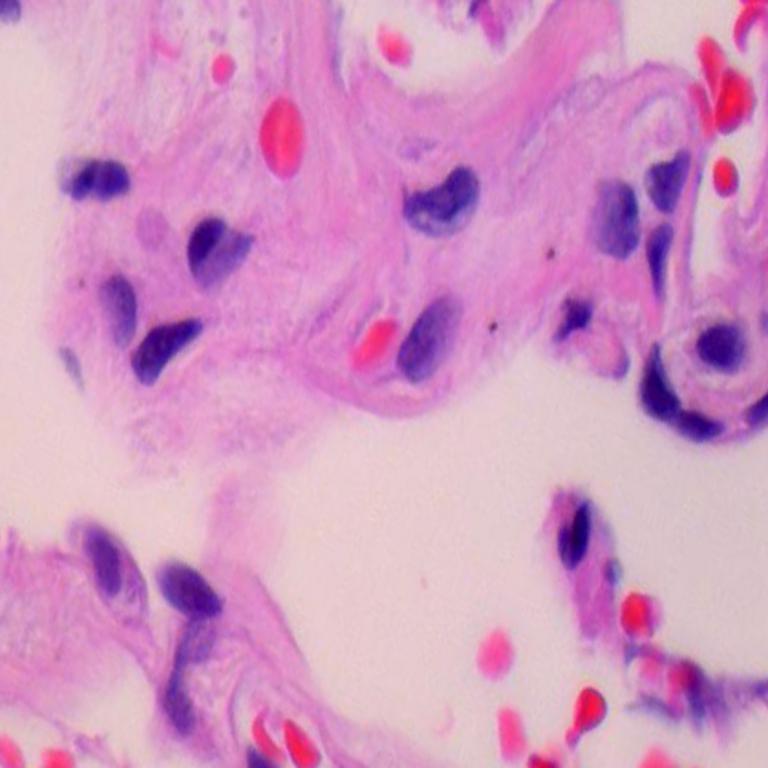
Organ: lung
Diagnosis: benign